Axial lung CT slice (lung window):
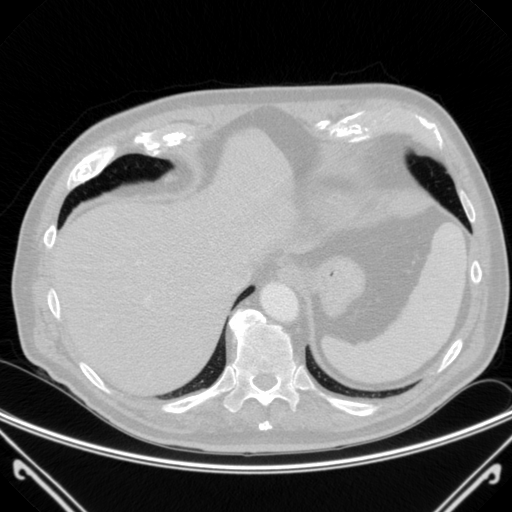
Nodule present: no